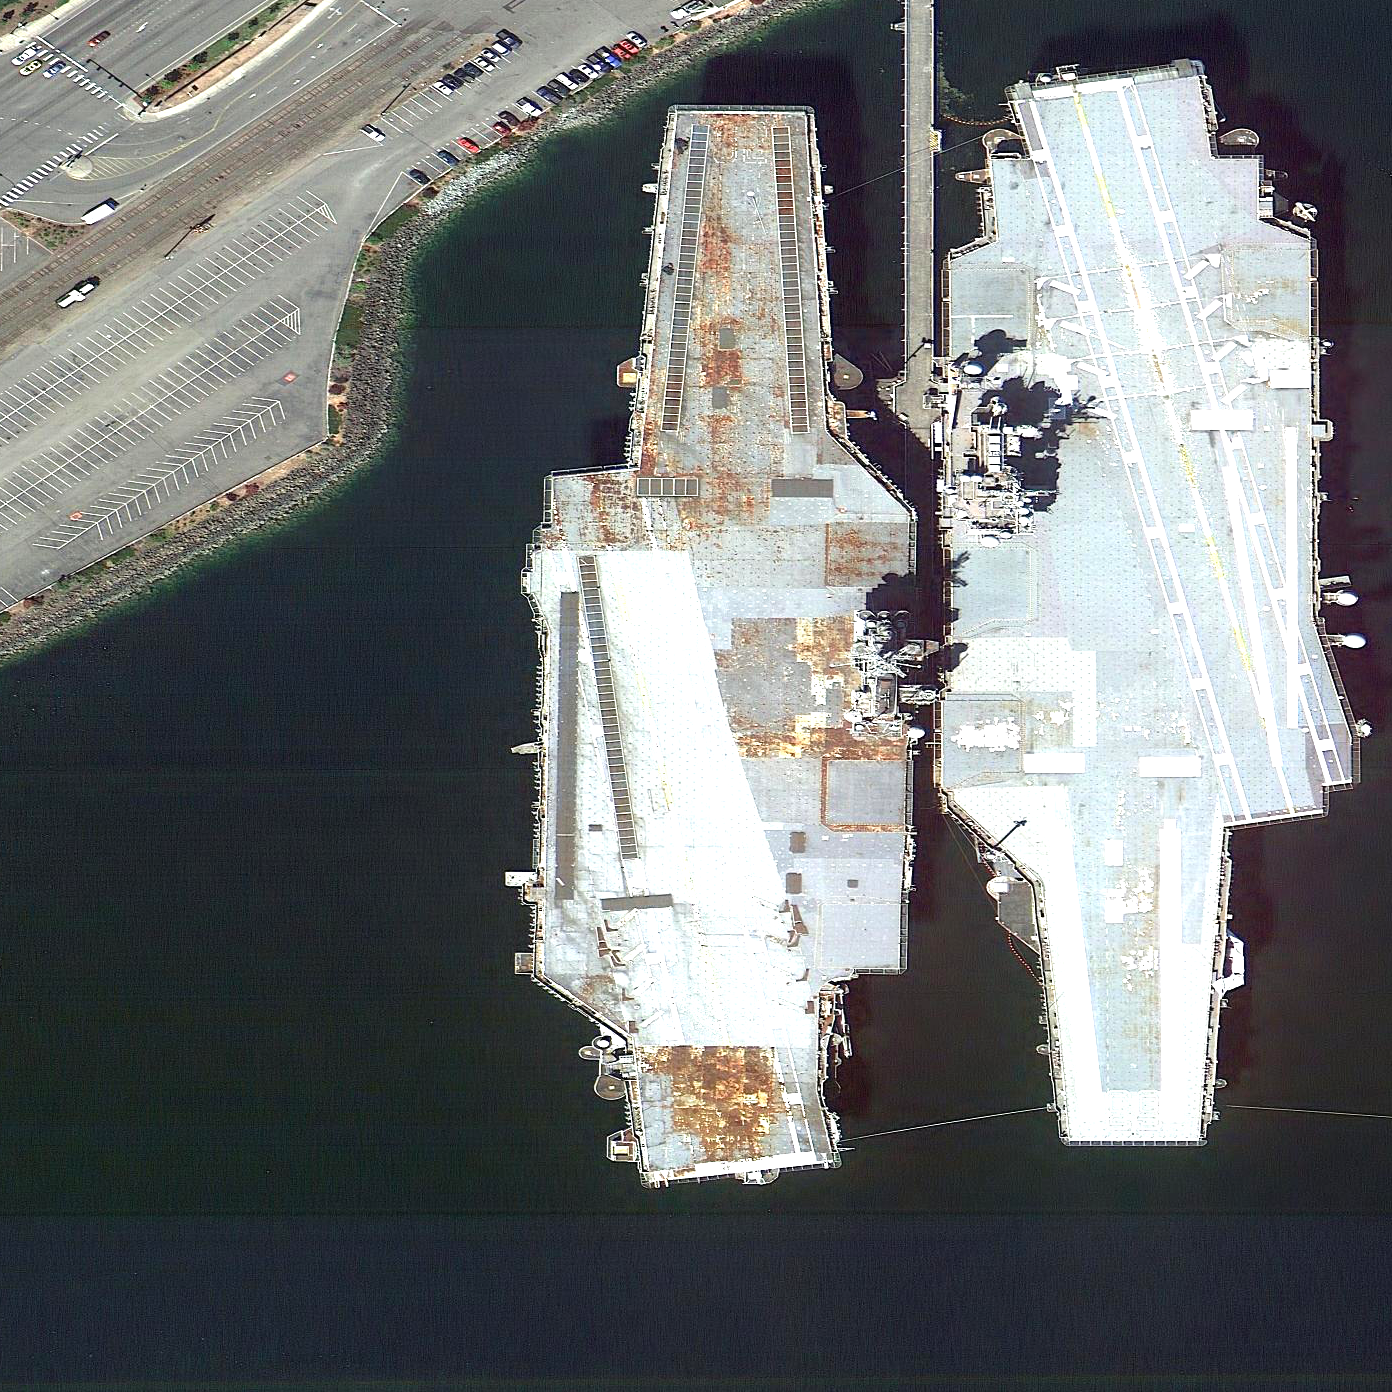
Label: aircraft_carrier